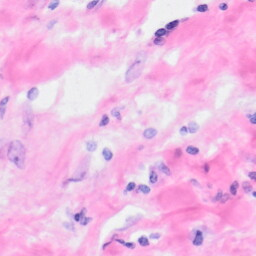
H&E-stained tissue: Kidney